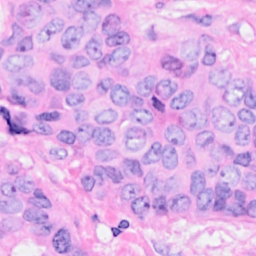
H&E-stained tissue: Breast